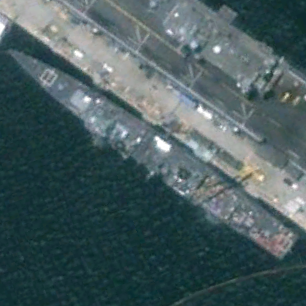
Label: cruiser